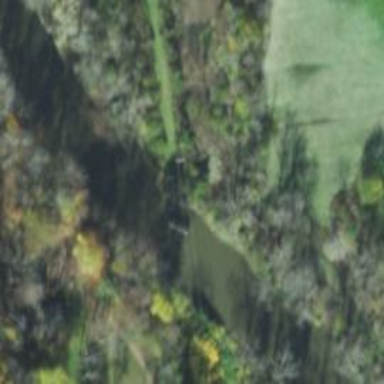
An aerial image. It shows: Abandoned bridge.